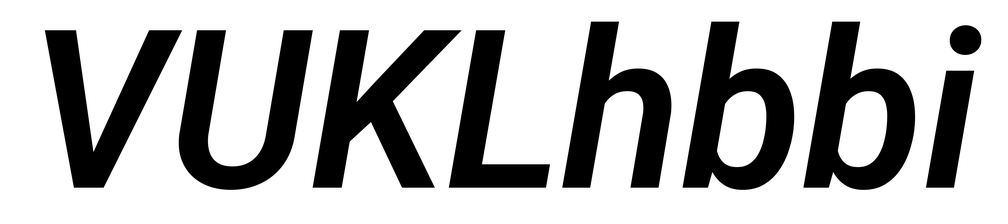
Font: Roboto-Italic_SemiBold_Italic